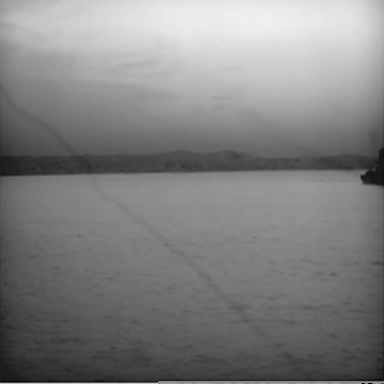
There is a liner in the infrared image.